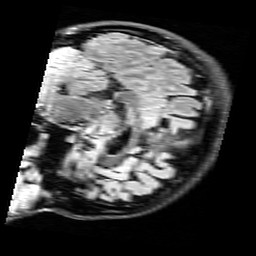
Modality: FLAIR
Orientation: sagittal
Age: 22
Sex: female
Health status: healthy
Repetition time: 12 s
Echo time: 0.095 s